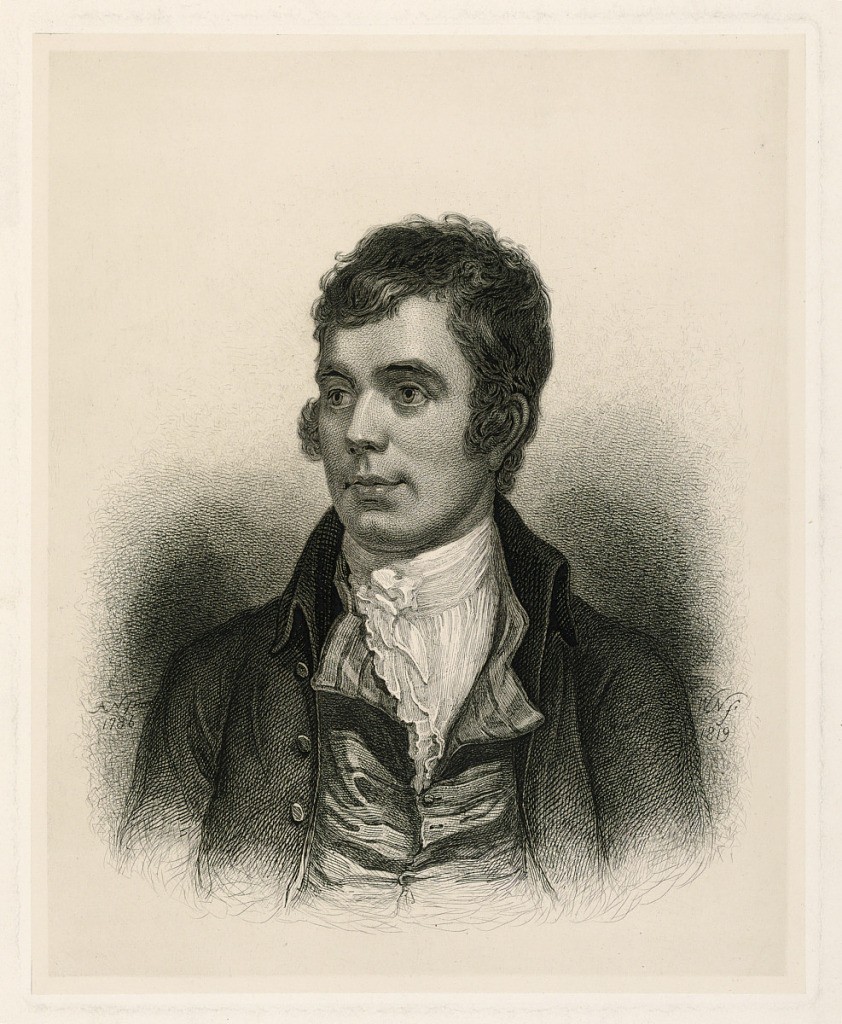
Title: Portrait of Robert Burns
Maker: William Nicholson, British, 1781 - 1844
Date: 1819
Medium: Etching on paper
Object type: Print
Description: Half-length portrait of the Scottish poet, Robert Burns (1759-1796), shown facing frontally, his gaze directed slightly to the left. His waistcoat is half unbuttoned, revealing a white linen stock.